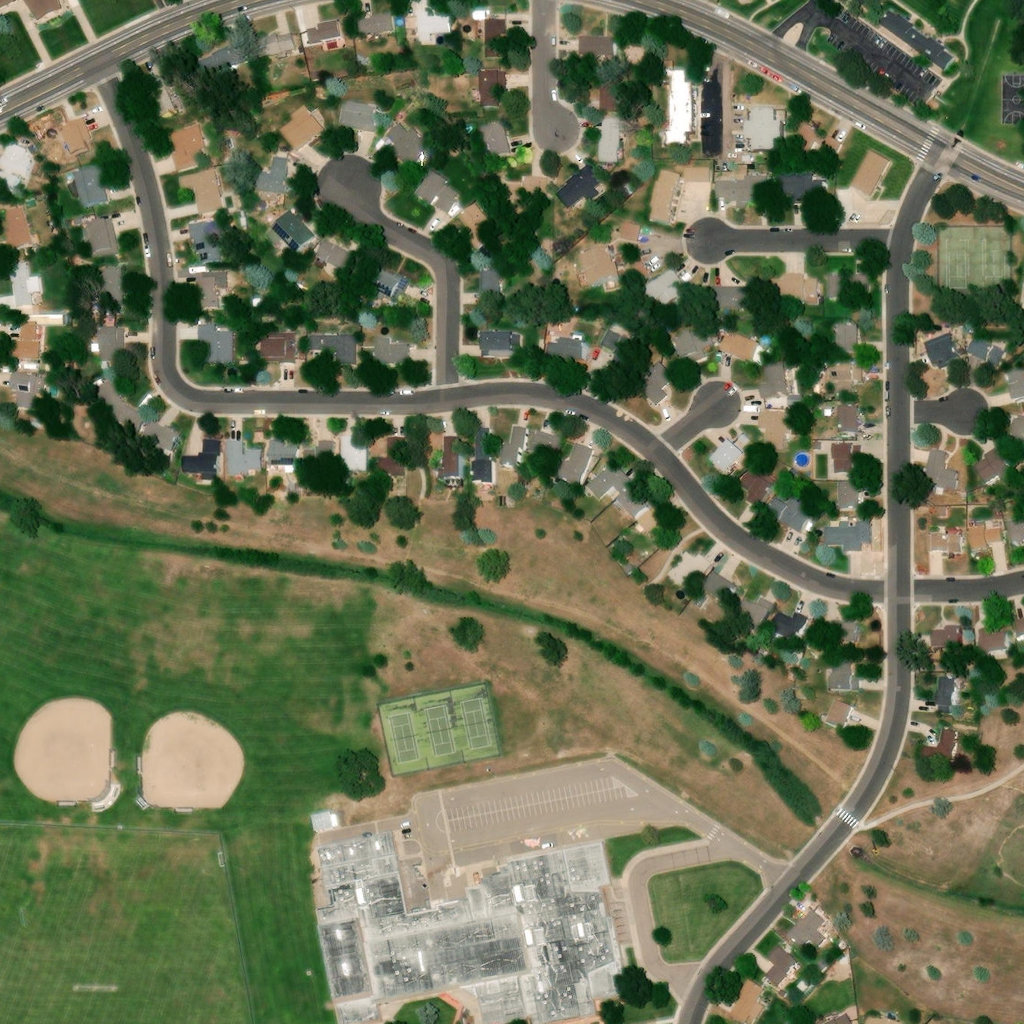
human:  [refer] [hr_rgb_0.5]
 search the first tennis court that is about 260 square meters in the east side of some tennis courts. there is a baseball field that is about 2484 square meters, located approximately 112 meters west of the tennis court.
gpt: <box>[[44, 68, 47, 73, 0]]</box>

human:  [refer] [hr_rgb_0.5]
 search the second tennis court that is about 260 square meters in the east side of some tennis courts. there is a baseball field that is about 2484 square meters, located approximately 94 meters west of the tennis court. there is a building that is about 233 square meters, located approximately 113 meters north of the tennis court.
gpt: <box>[[41, 68, 44, 73, 0]]</box>

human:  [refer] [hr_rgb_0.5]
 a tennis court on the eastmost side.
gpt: <box>[[91, 22, 98, 29, 0]]</box>